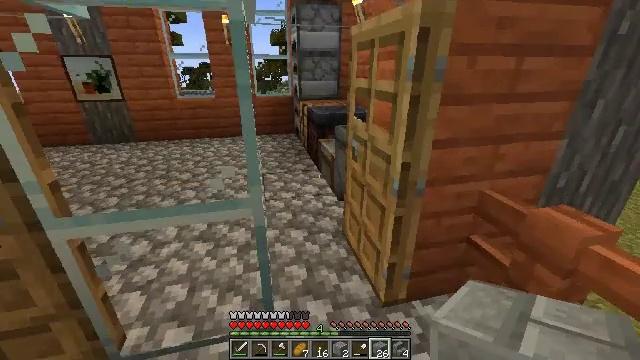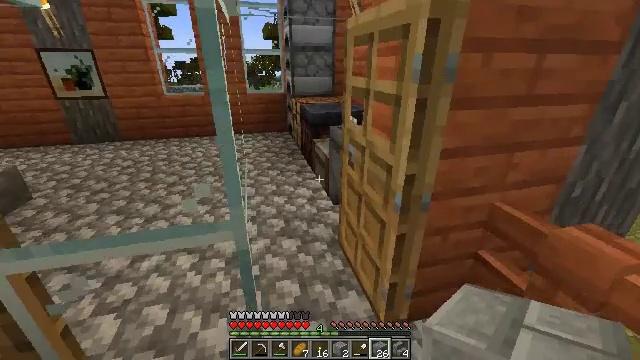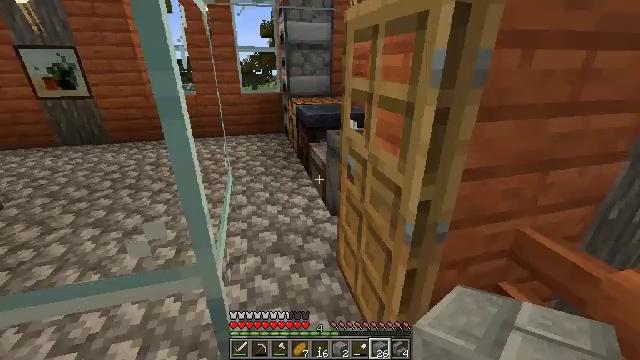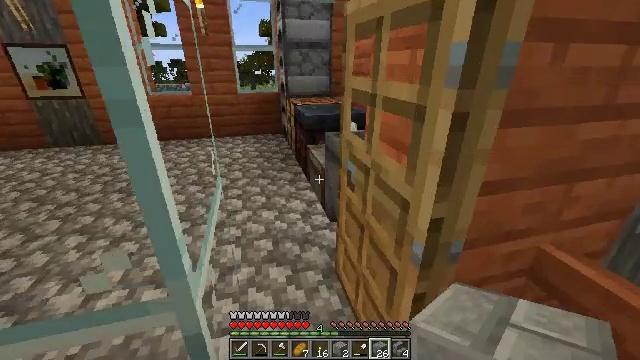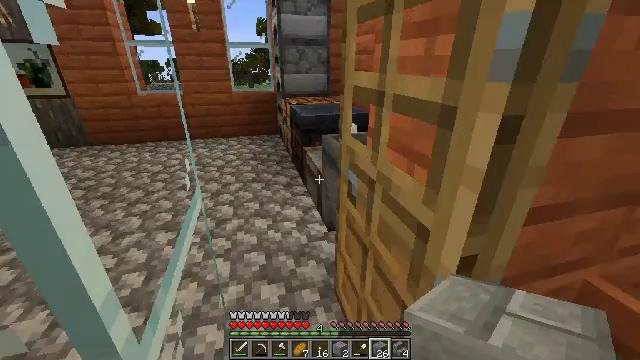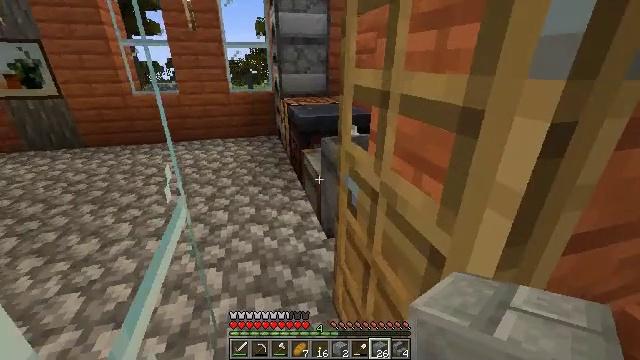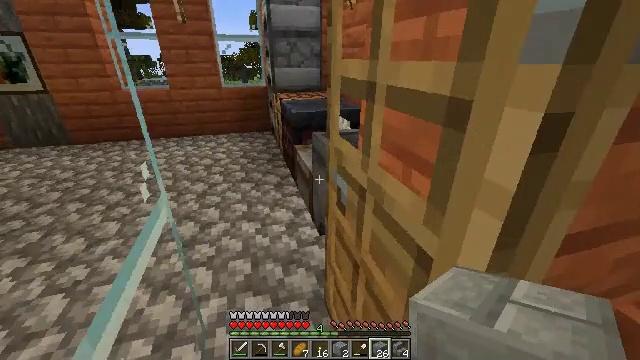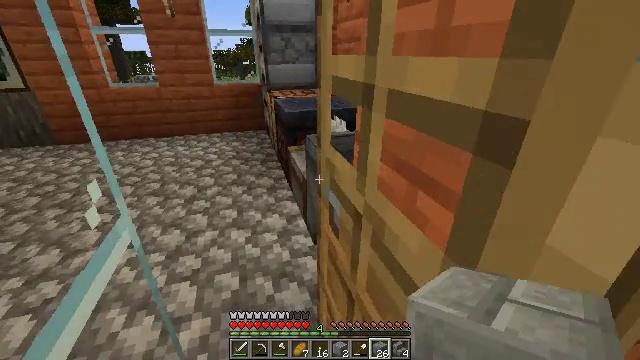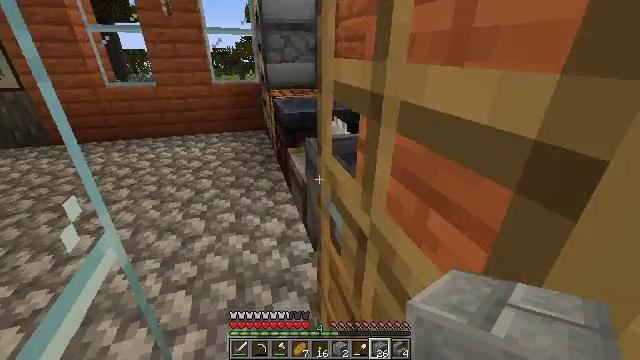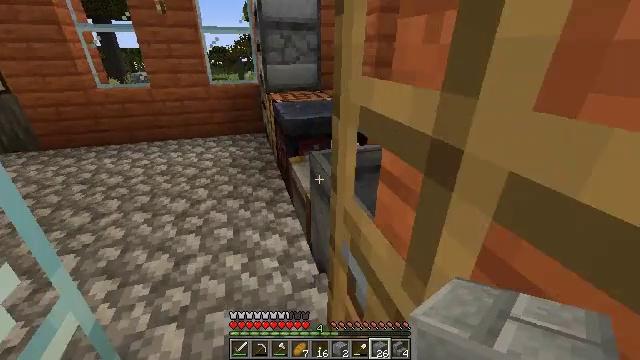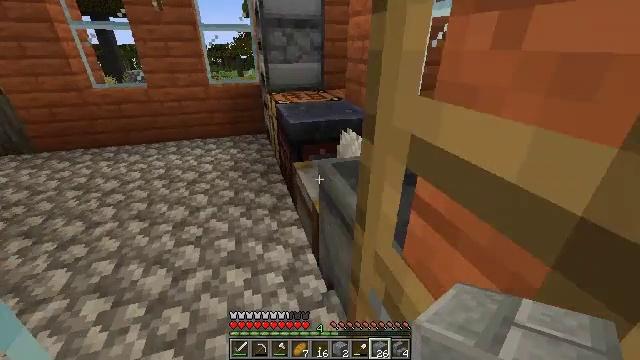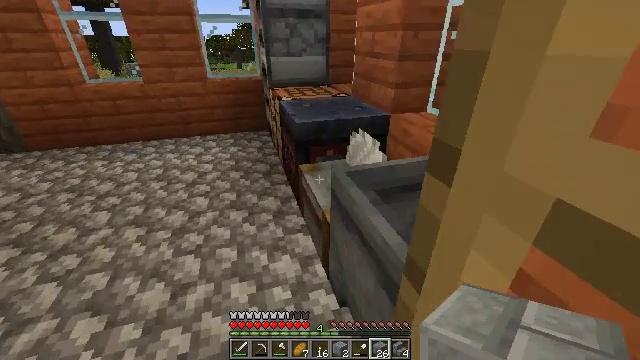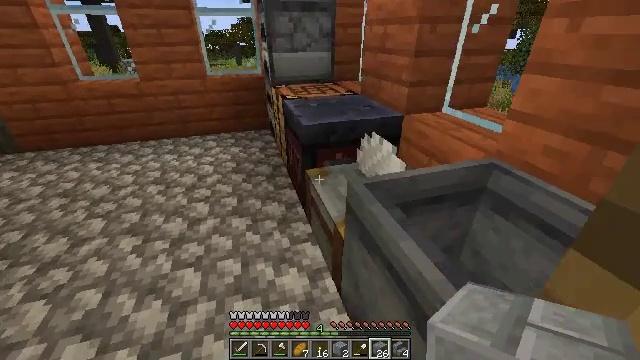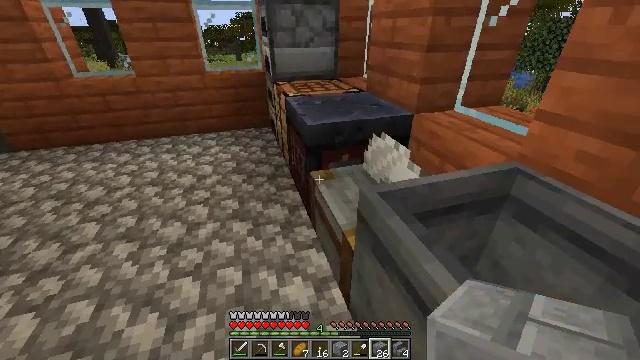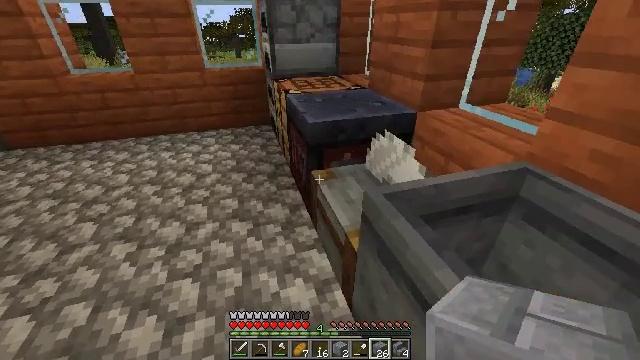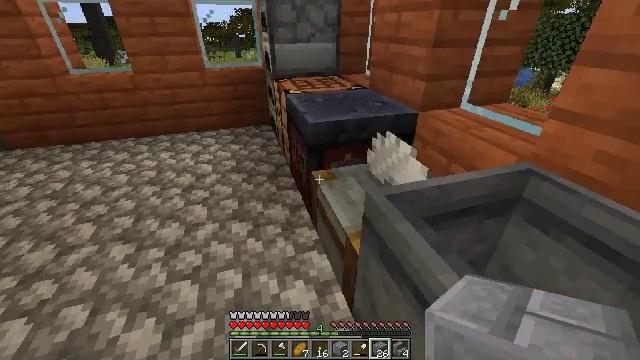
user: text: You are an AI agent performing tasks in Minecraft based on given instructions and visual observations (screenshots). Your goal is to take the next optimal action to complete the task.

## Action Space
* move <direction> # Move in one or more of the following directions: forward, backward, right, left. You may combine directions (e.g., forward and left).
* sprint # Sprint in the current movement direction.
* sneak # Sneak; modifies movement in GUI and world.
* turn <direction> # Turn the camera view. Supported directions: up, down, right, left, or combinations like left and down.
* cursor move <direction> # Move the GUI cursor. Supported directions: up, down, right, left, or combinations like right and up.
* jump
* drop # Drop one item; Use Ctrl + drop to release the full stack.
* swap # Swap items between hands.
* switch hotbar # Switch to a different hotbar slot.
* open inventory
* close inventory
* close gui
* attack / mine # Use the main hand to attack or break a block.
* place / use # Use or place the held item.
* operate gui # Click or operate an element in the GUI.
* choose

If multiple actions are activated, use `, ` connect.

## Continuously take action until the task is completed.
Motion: motion action
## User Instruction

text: Make polished granite by combining granite blocks.
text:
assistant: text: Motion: move forward, turn right
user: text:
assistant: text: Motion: move forward
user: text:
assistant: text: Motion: move forward
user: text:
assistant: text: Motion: move forward
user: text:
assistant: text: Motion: move forward
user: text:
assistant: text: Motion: move forward, turn down
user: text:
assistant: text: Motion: move forward
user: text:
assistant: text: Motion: move forward
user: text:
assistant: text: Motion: move forward
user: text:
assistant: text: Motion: move forward
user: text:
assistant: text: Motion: move forward, turn down
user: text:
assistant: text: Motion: move forward
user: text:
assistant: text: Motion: no_op
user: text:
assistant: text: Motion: no_op
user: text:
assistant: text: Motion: no_op
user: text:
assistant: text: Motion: no_op
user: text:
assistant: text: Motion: turn down, use / place
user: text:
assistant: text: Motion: turn down, use / place
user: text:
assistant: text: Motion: use / place
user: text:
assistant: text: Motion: use / place
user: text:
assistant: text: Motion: no_op
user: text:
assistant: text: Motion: no_op
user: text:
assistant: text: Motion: no_op
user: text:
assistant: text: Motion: no_op
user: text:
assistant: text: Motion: no_op
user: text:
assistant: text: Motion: no_op
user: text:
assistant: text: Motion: no_op
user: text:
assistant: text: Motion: no_op
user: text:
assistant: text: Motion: turn right
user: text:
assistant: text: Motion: turn right and down